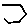
Label: hexagon